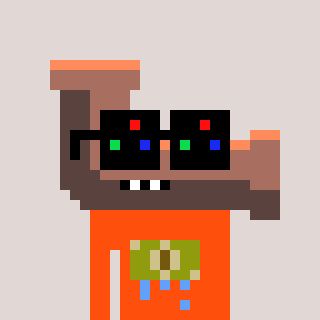
a pixel art character with square black sunglasses, a pipe-shaped head and a orange-colored body on a warm background